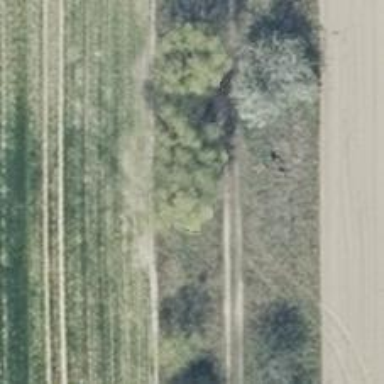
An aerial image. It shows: Row of deciduous broadleaved trees.